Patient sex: M
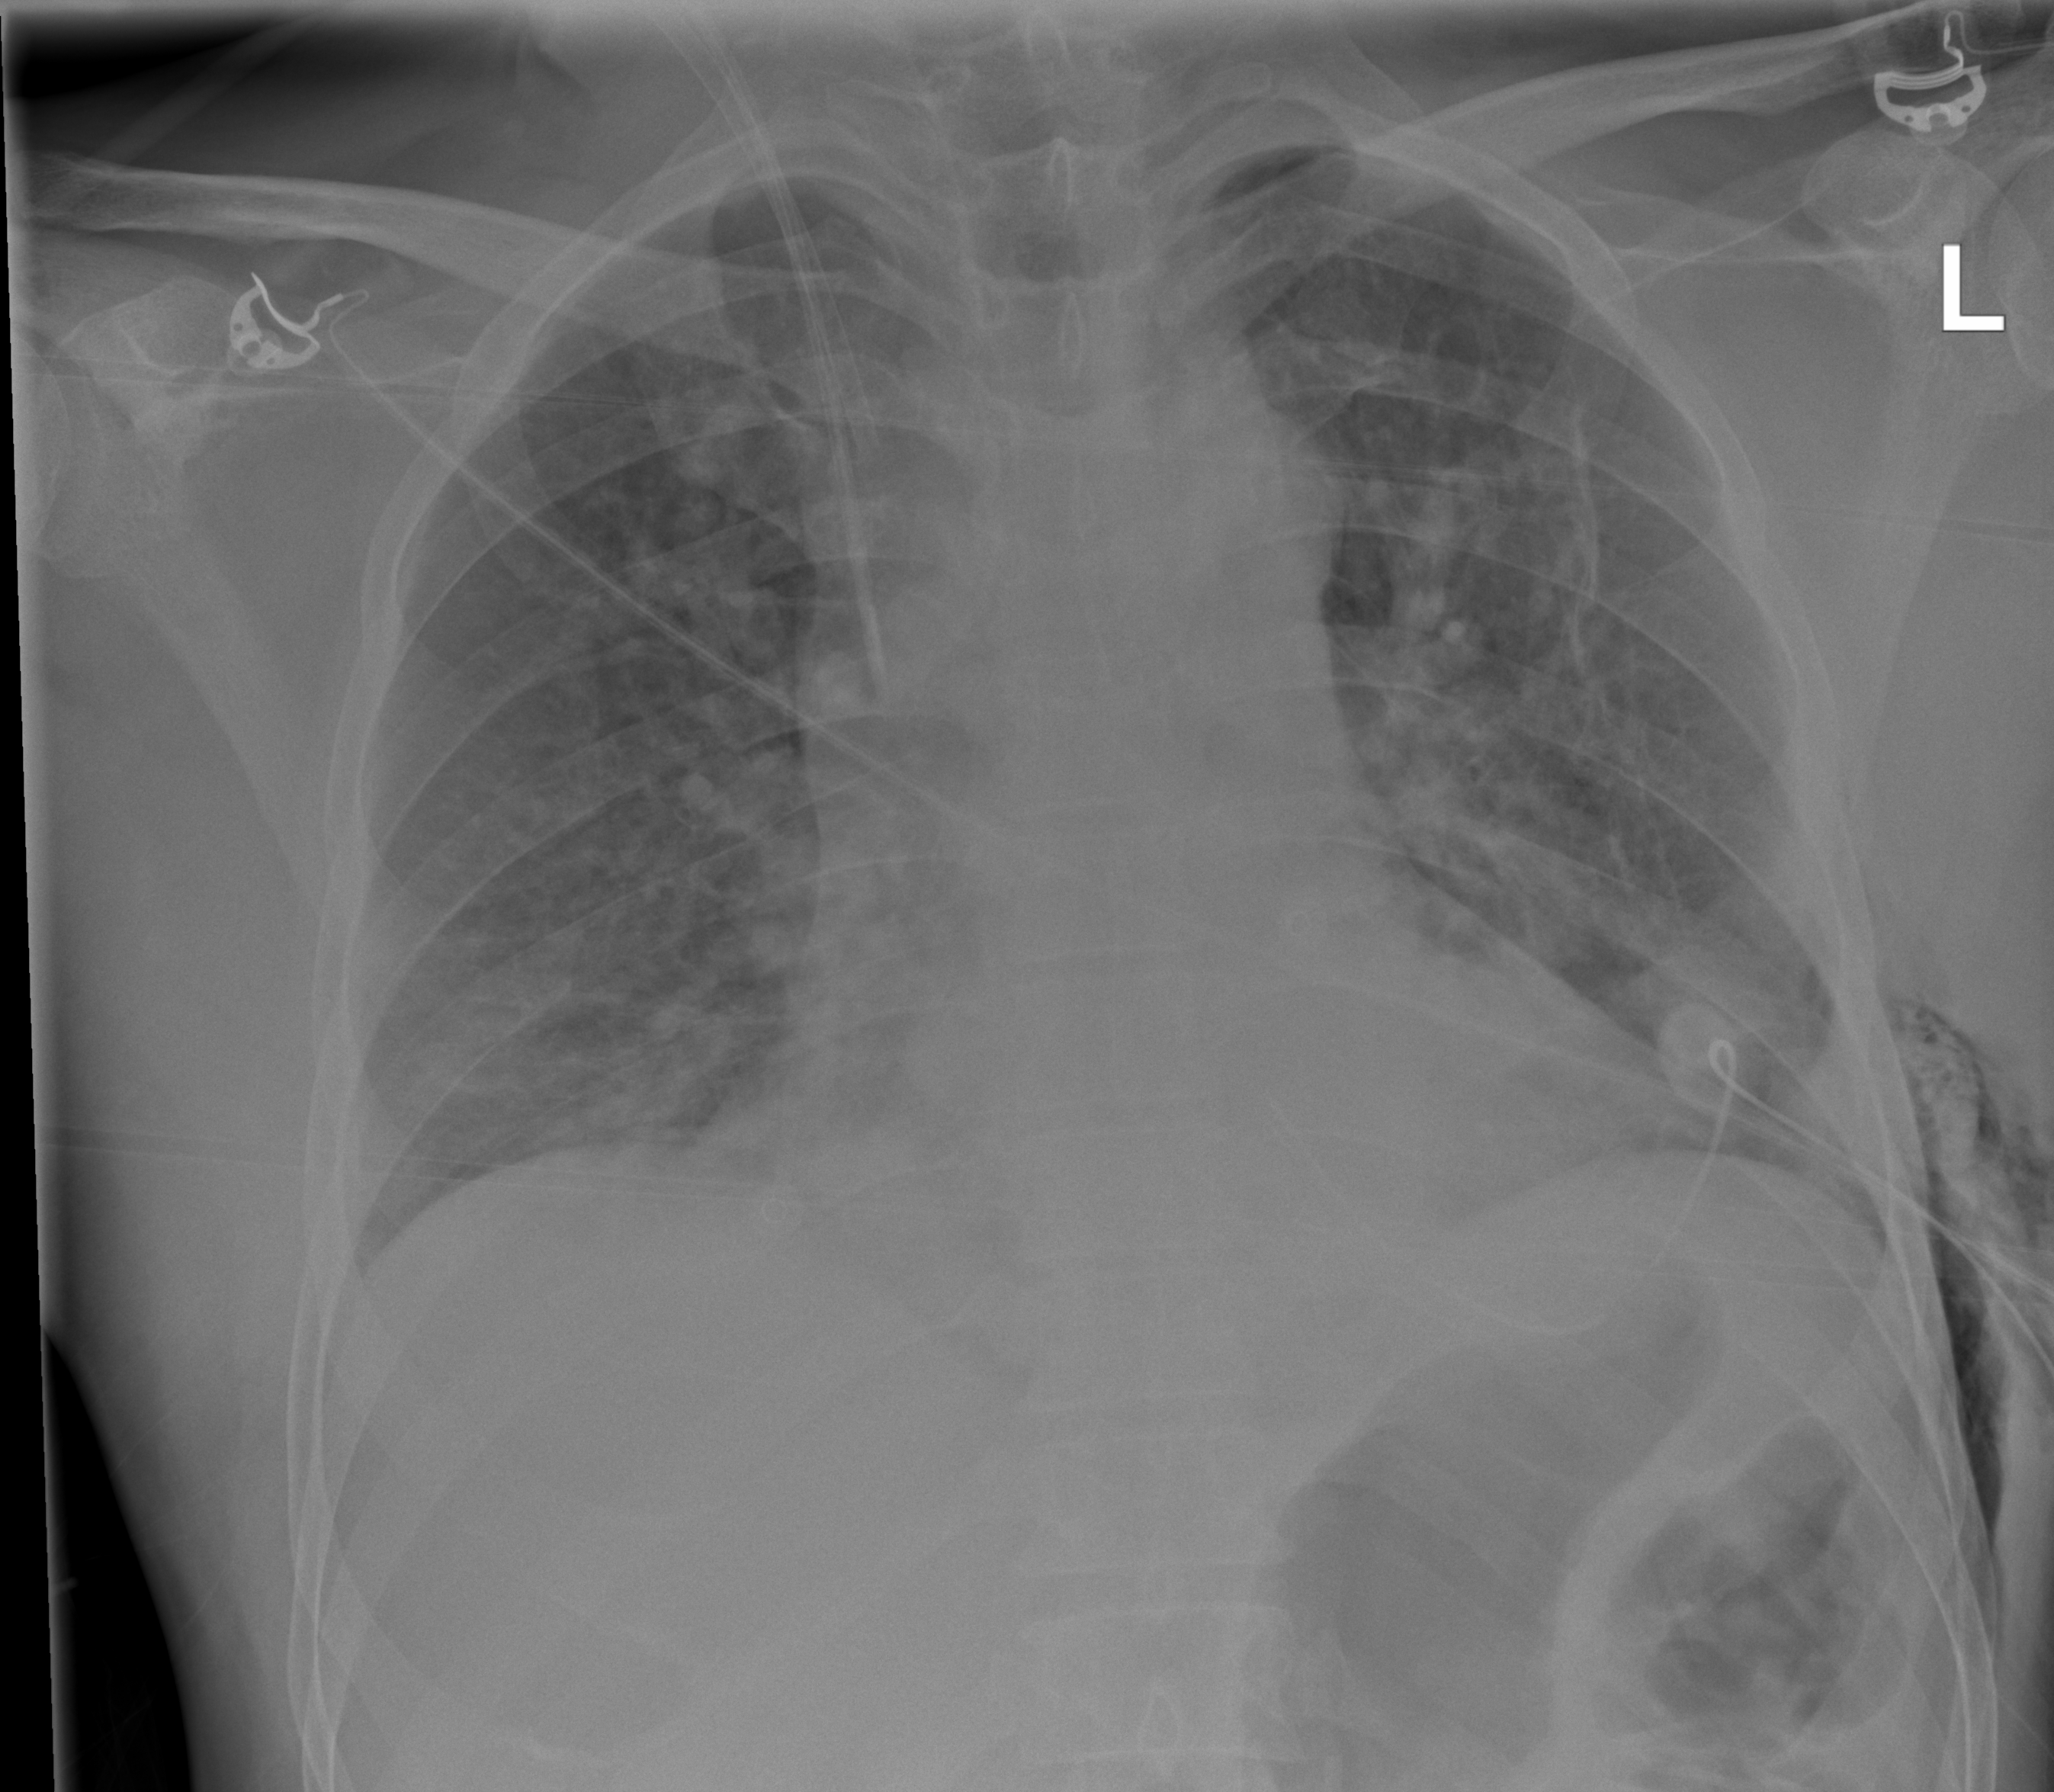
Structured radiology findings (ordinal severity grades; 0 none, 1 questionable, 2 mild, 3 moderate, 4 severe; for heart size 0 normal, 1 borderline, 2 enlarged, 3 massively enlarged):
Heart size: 2
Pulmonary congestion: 2
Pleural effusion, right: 2
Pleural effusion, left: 2
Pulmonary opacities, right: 1
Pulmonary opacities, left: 1
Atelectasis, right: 2
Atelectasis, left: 2